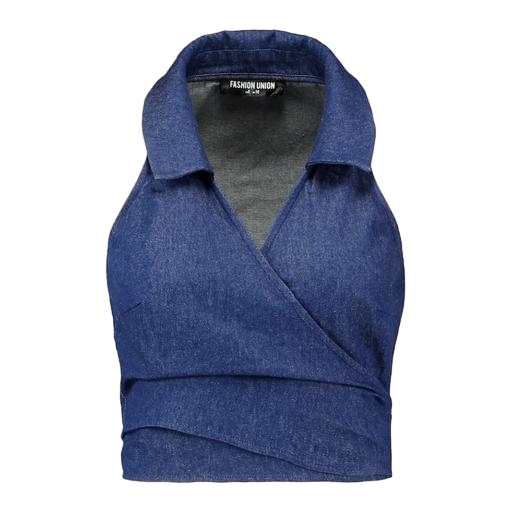
blue wrap-front tank top, blue denim ponte vest, blue v-neck denim tank top, white background